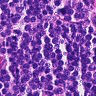
Metastatic tissue present: no